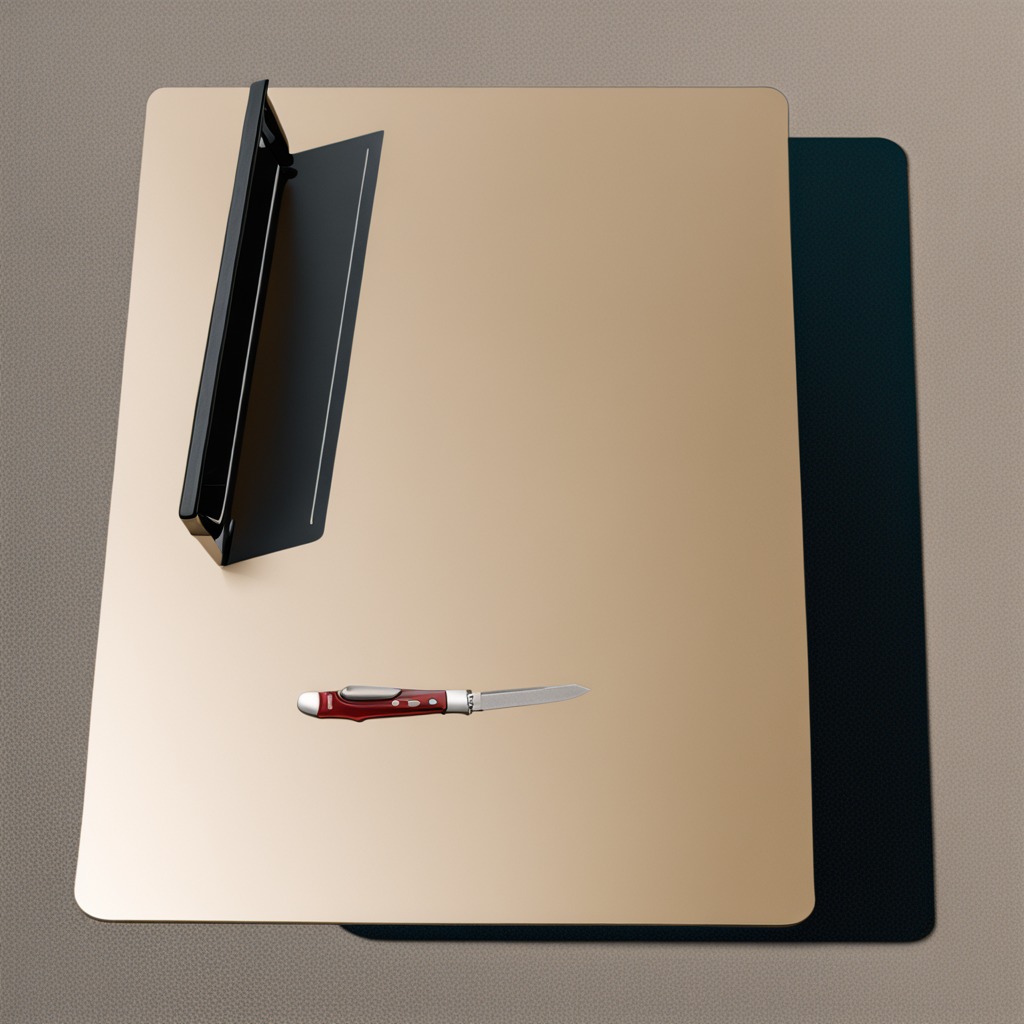
A utility knife lying on a table in a temporary outdoor tool station.